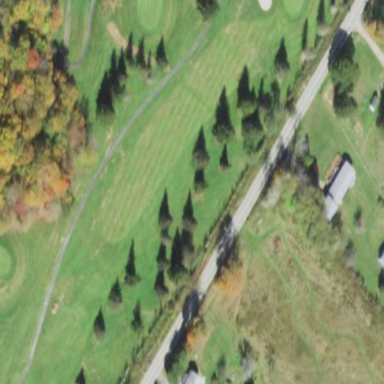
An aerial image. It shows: Grassy area designated as golf fairway.